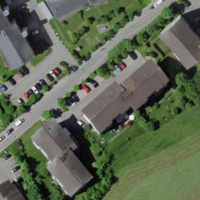
EUNIS habitat code: 55
Species observed at this site:
Malva sylvestris